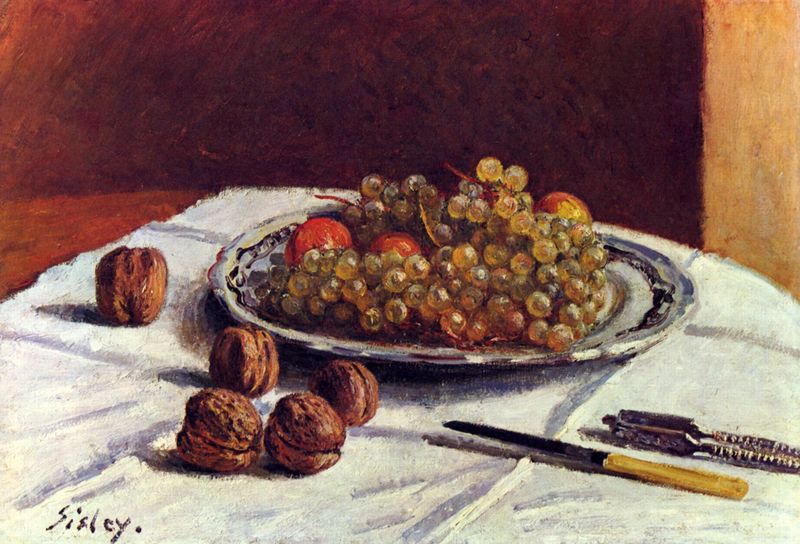
Titel: Stilleben, Trauben und Nüsse
Künstler: Alfred Sisley
Standort: Boston (Massachusetts)
Institution: Museum of Fine Arts
Schlagwörter: blau, gemälde, schatten, weiß, gelb, grün, impressionismus, komposition, ocker, ausschnitt, braun, frankreich, grau, hell, hintergrund, holz, licht, orange, raum, schwarz, tisch, zimmer, obst, rot, tuch, beige, karriert, wand, falten, messer, schale, schüssel, silber, teller, signatur, tischdecke, tischtuch, öl, sonne, gold, decke, rund, frucht, früchte, stilleben, stillleben, trauben, apfel, mandarine, äpfel, ecke, hart, farbe, lila, violett, rand, essen, duktus, falte, glanz, metall, lichteinfall, platte, lichtreflexe, bemalt, kante, name, stiel, tischkante, wände, griff, holztisch, karos, unterschrift, bruan, porzellan, geld, paul, acryl, violet, punkt, tischplatte, obstschale, weintrauben, silberteller, besteck, silberplatte, malerisch, sonnenschein, sisley, lichtquelle, alfred sisley, aprikosen, traube, weich, bemalung, getupft, nuss, nüsse, walnuss, elfenbein, frabe, zange, dreidimensional, knicke, walnüsse, obstteller, strunk, augentäuschung, raumkante, nut, runder tisch, tichtuch, nachsicht, gelber griff, keramk, nussknacker, paul sisley, plastikgriff, strünke, wallnüsse, wandecke, 19. jahrhundert, nusse, tischdecle, trompe l'oeil, schäler, teiller, wallnuss trauben äpfel, messer teller, schälmesser, weiße trauben, traumen